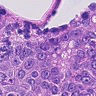
Metastatic tissue present: yes